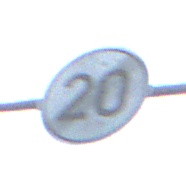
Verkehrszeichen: EndeGeschwindigkeit20
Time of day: SunriseSunset
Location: Outdoor (Nature)
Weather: PartlyCloudy
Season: NotSpecified
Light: Natural